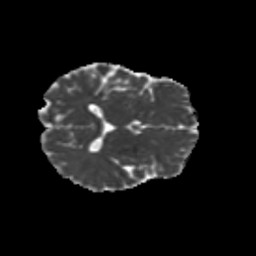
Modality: MD
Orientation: axial
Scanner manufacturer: siemens
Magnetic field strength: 3 T
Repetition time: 9.2 s
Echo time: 0.084 s